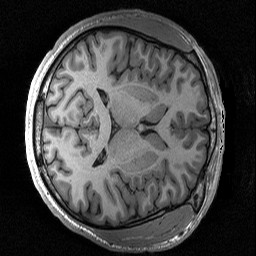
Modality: T1w
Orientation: axial